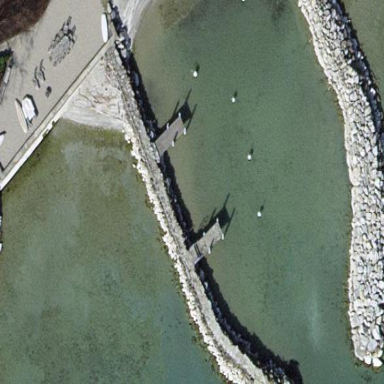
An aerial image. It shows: Man-made pier.